Field crop: maize
Growth stage: 2
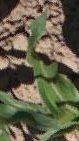
Species: maize